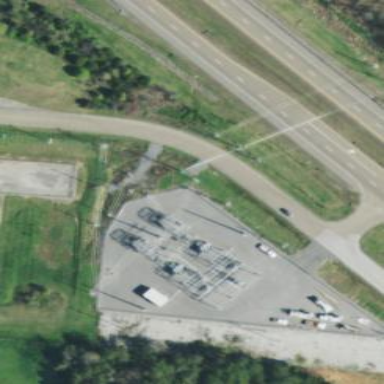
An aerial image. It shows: Distribution-level power substation.